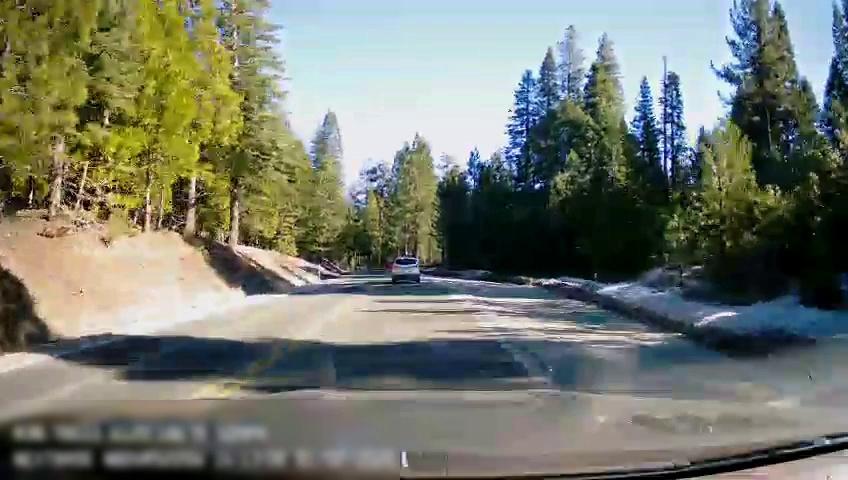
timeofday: Day
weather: Sunny
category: Drivable Space
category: Vehicles | SUV
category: Lanes | Current Lane
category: Lanes | Alternate Lane
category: Lanes | Opposite Lane